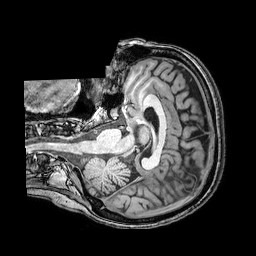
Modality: T1w
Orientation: axial
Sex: female
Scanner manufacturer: philips
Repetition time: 0.008144 s
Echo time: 0.00373 s